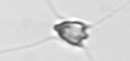
Label: Chaetoceros_didymus